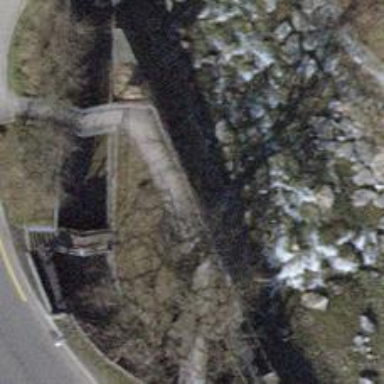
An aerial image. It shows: Bench.